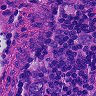
Metastatic tissue present: no